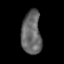
Tissue: lung
Cell type: Epithelial cells
Senescence score: 0.2211
Nuclear area (px): 836
Mean DAPI intensity: 102.646